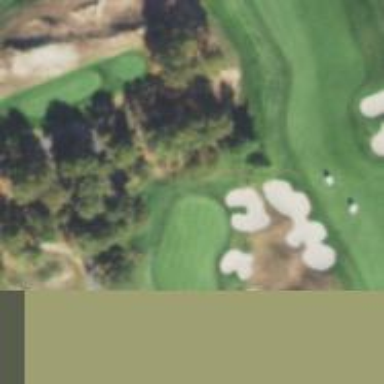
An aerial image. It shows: Rough area in golf course.